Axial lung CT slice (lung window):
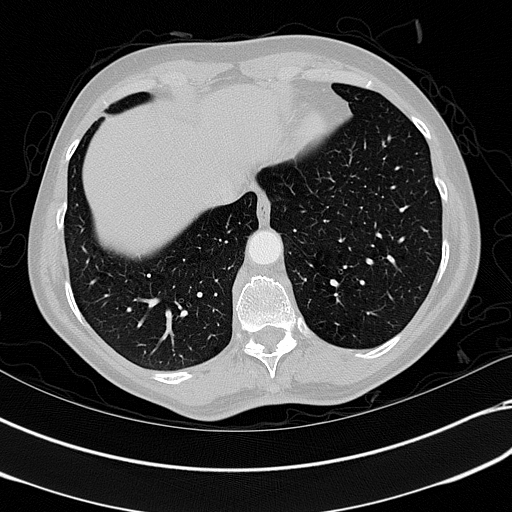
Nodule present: no